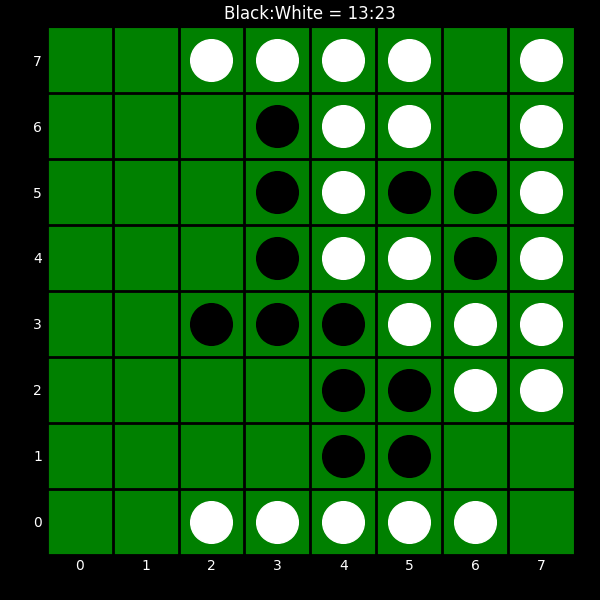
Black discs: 13
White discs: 23